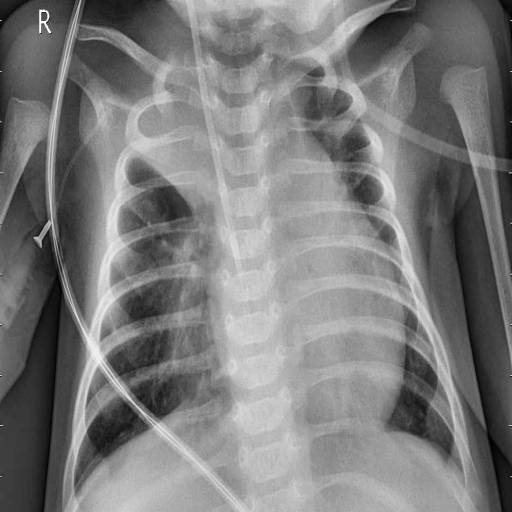
Finding: PNEUMONIA